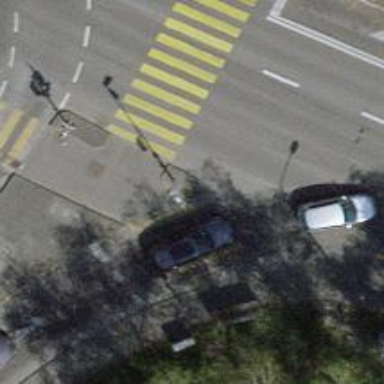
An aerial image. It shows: Footway with asphalt surface leading to traffic island.